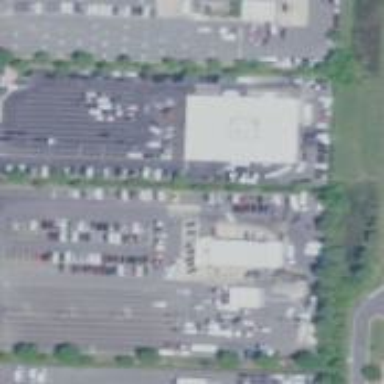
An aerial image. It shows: Commercial area.